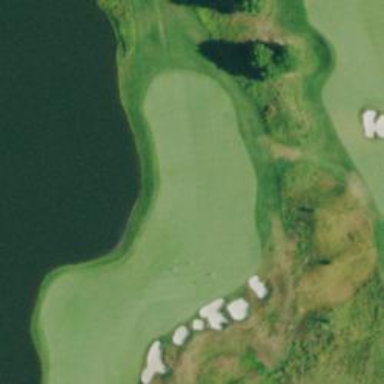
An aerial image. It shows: View of golf hole.